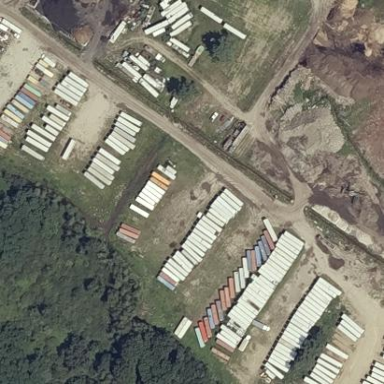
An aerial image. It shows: Industrial area with depot.